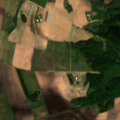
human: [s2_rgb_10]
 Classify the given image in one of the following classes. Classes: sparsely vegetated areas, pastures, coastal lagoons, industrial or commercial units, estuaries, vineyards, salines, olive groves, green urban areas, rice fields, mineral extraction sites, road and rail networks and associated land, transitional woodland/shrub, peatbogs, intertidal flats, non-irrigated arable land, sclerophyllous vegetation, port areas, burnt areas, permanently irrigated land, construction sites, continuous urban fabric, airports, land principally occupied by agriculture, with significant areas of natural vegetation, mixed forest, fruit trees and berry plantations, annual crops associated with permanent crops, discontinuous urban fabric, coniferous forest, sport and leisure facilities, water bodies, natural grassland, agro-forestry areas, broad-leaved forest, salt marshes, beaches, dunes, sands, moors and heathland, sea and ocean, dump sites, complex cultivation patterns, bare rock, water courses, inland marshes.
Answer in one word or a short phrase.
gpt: non-irrigated arable land, complex cultivation patterns, land principally occupied by agriculture, with significant areas of natural vegetation, broad-leaved forest